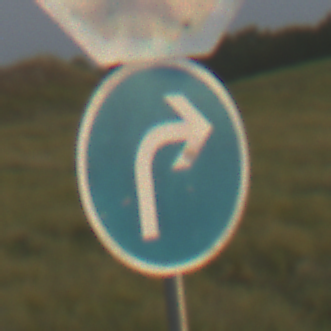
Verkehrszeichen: VorgeschriebeneFahrtrichtungRechts
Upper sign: Stop
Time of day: SunriseSunset
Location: Outdoor (Nature)
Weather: PartlyCloudy
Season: NotSpecified
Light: Natural